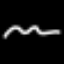
Label: squiggle